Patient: sex M, age 21
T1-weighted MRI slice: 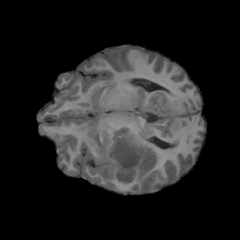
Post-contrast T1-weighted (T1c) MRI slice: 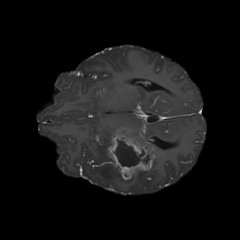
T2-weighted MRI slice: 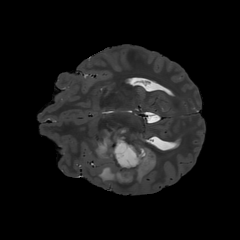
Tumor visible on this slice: yes
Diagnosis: Glioblastoma, IDH-wildtype
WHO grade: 4